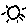
Label: sun